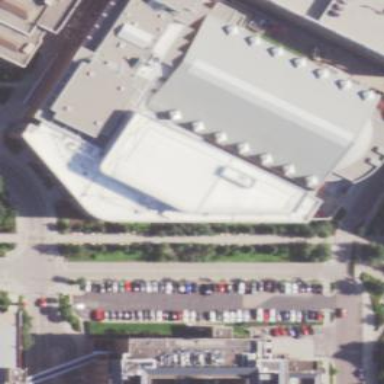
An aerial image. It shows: University building located within sports center.